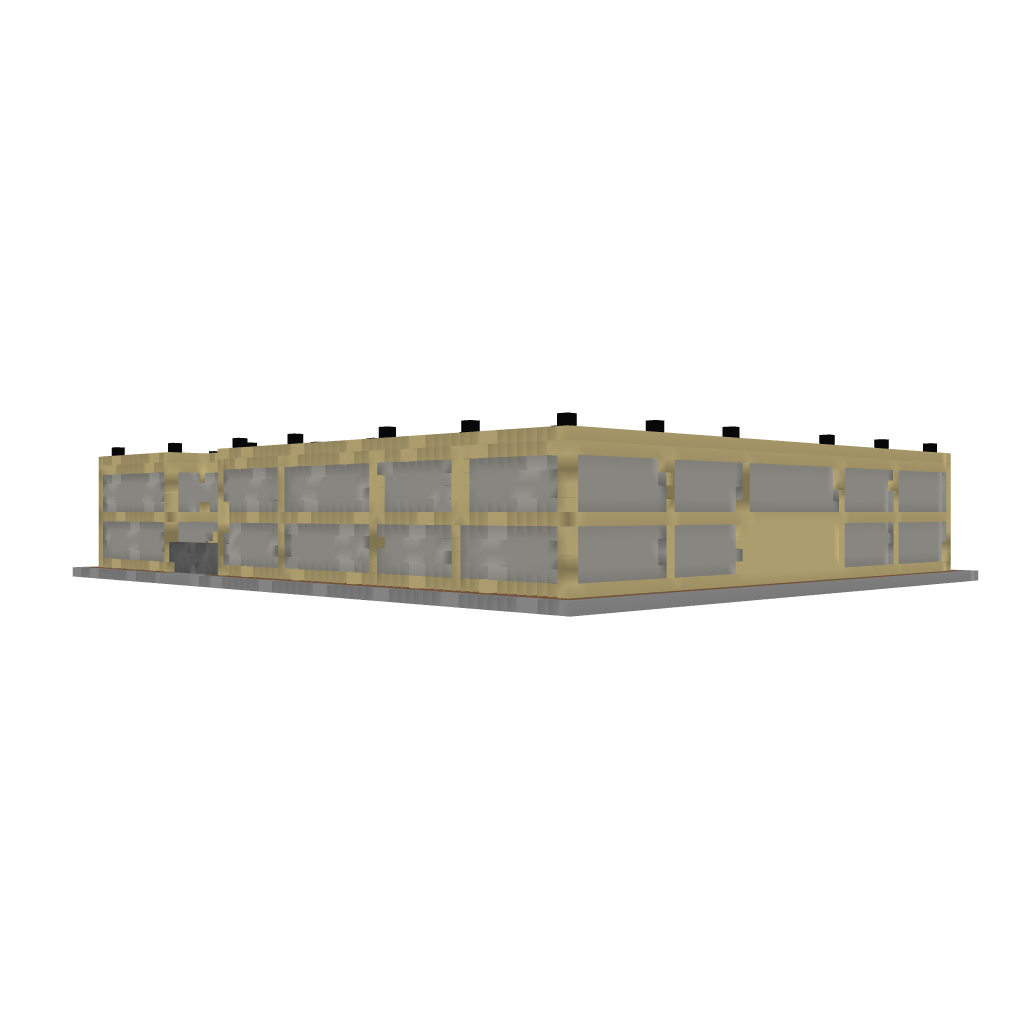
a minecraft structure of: Modern Mansion